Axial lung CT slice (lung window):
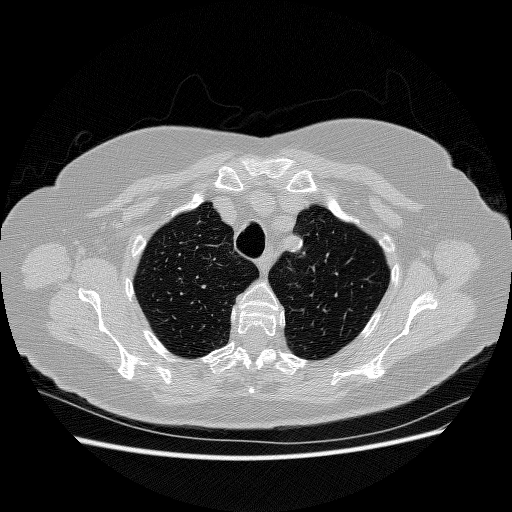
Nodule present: no